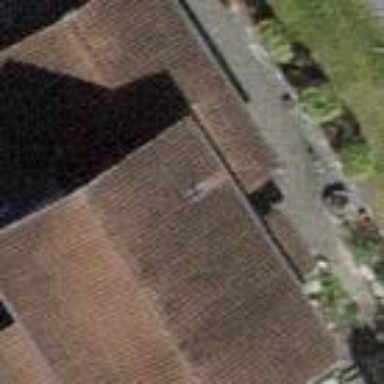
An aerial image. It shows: Building with tiled roof.